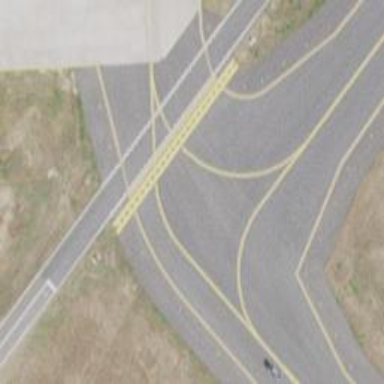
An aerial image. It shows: Image of taxiway at airport.